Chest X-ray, PA view. Patient: 57 years old, sex M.
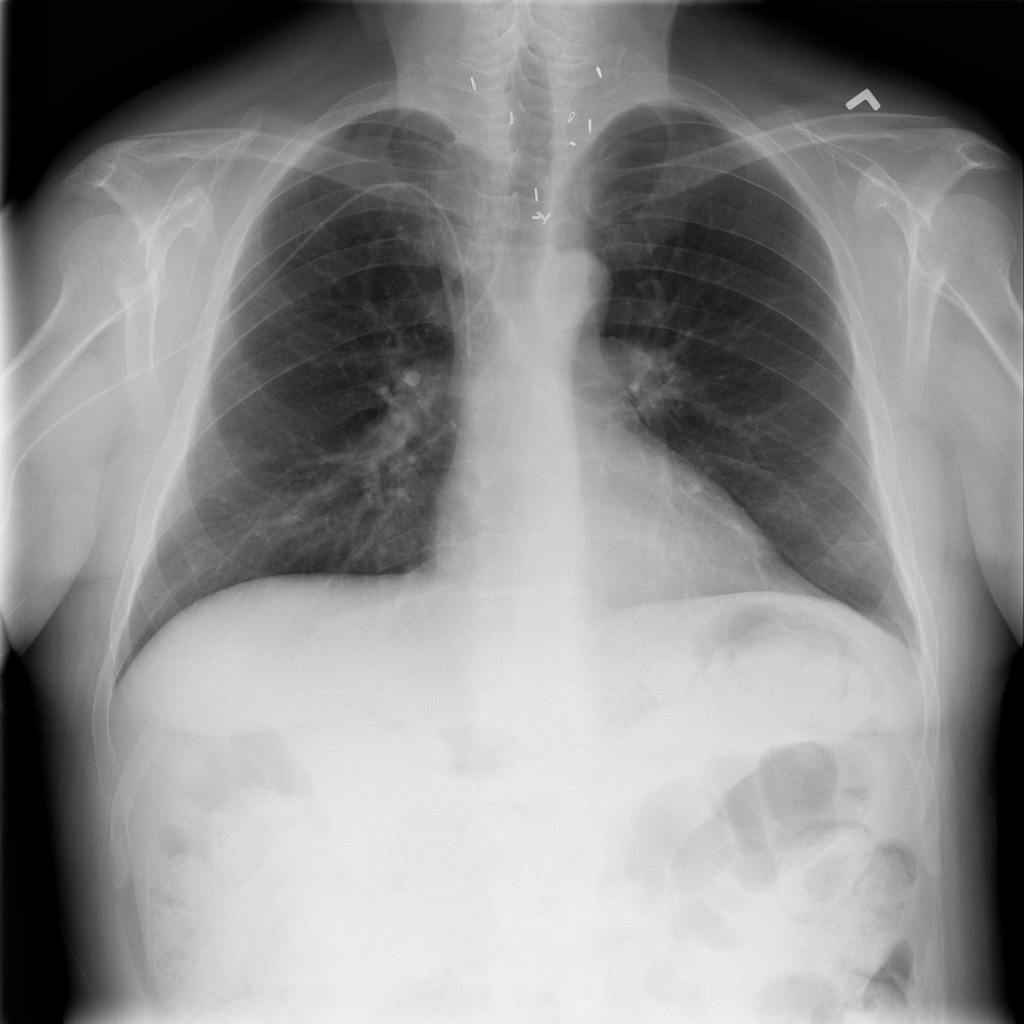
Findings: No Finding